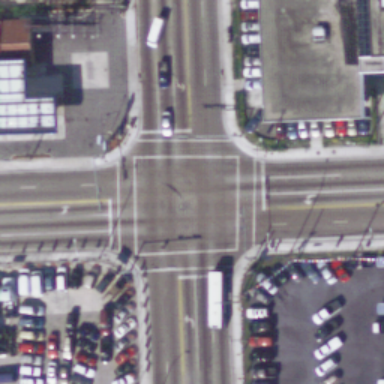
An intersection with a few cars on the road .